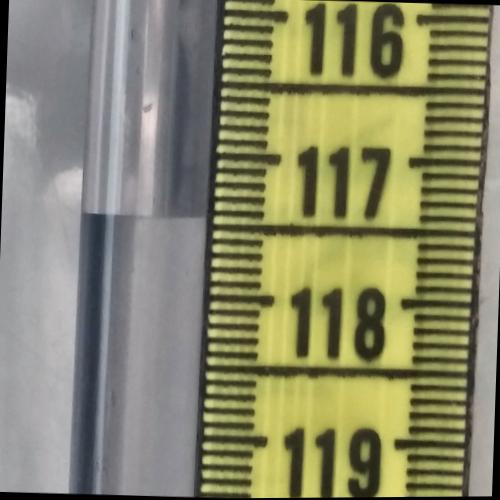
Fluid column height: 117.4 cm